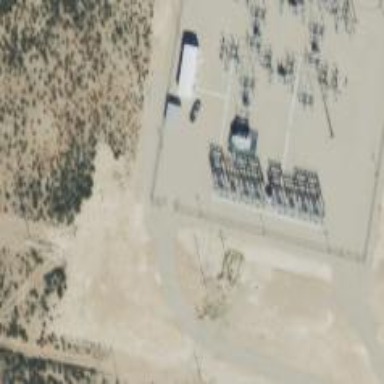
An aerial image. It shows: Distribution substation surrounded by fence.